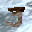
Label: 3